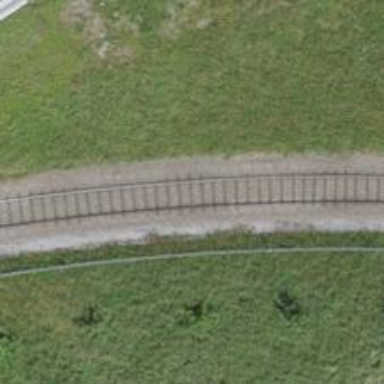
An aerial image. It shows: Single-track railway spur.